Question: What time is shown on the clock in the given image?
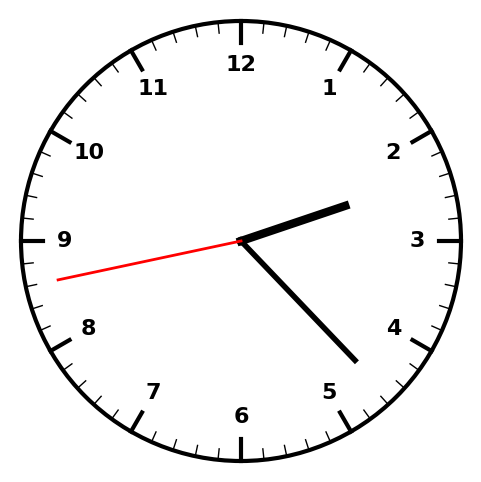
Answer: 02:22:43